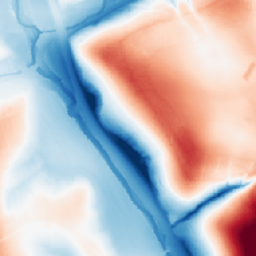
Category: classical
Decomposition family: gaussian_anisotropic
Decomposition parameters: sigma_x: 50
sigma_y: 20
Upsampling method: area
Upsampling parameters: scale: 4
Upsampling scale: 4